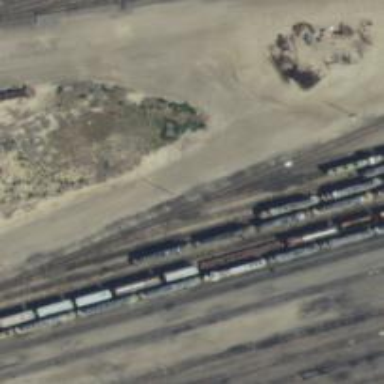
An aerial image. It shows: Railway yard in service.